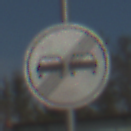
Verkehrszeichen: EndeUeberholverbot
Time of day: Midday
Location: Outdoor (Suburban)
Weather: PartlyCloudy
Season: NotSpecified
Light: Natural